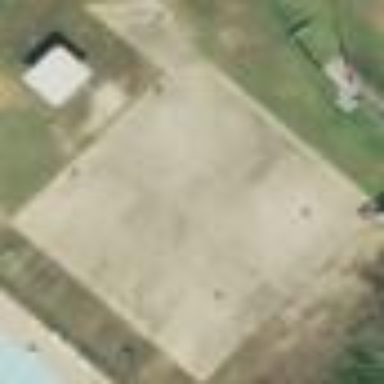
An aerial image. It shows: Basketball court located in leisure land pitch.